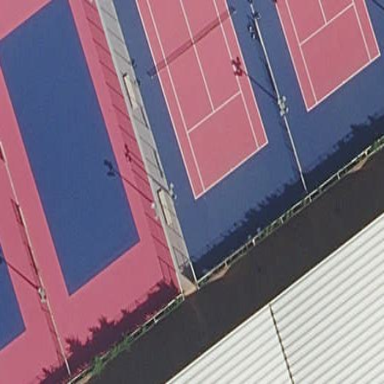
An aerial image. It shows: Tennis court in leisure pitch.